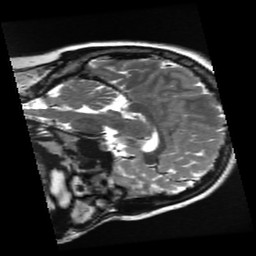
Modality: T2w
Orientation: sagittal
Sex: female
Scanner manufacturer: ge
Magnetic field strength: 3 T
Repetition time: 5 s
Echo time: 0.1022 s